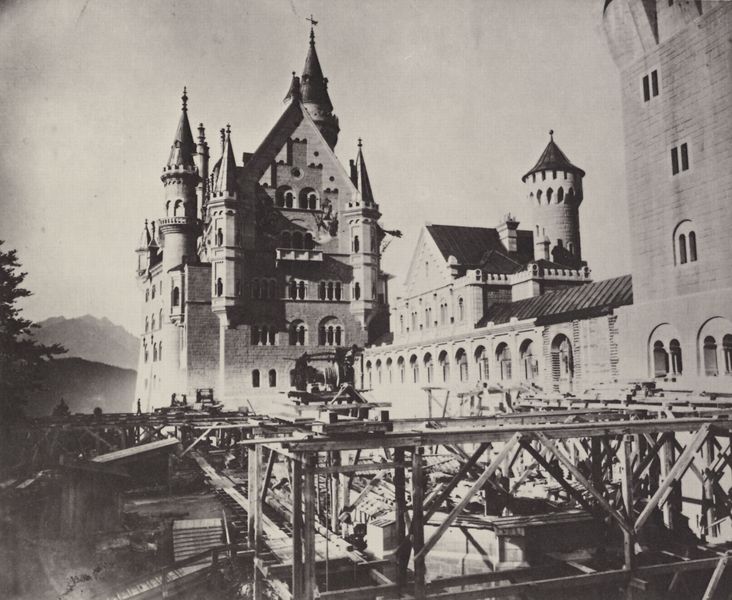
Titel: Bayerische Königsschlösser, Neuschwanstein - Blick in den oberen Schlosshof
Künstler: Joseph Albert
Standort: Augsburg
Institution: Staats- und Stadtbibliothek
Schlagwörter: baum, berg, himmel, schatten, weiß, bäume, landschaft, fenster, grau, hell, holz, licht, schwarz, säule, säulen, dach, gebäude, haus, schloss, alt, wand, architektur, stein, steine, häuser, brücke, kirche, gotik, arbeit, dachziegel, kamin, schornstein, turm, deutschland, balkon, schiff, schiffe, ansicht, bogen, fassade, fahne, berge, gebirge, dächer, giebel, mauer, ziegel, dunst, nebel, latten, weis, fabrik, rundbogen, leiter, steg, treppe, arches, architecture, church, palace, white, window, black, dark, gray, grey, old, spitz, wall, windows, picture, metall, balken, geländer, bretter, menschenleer, zinnen, pfosten, foto, fotografie, photographie, bögen, erker, maschine, gerüst, burg, bayern, kreuz, türmchen, türme, palast, balustrade, dom, flaschenzug, kran, seilwinde, technik, winde, groß, schwarz-weiss, tanne, arkaden, photo, rustika, handwerker, mauern, sky, stone, tree, märchen, rundbögen, konstruktion, building, hill, mountain, germany, roof, roofs, tower, america, exterior, way, black and white, stahl, castle, burggraben, bau, cross, latte, wreck, ludwig, flag, bauen, brücken, aufbau, baustelle, city, bauarbeiten, fensterbogen, cathedral, walls, neogotik, brick, bricks, neugotisch, construction, tum, ludwig ii., märchenschloss, neuschwanstein, schloss neuschwanstein, renovierung, restauration, gothic, medieval, peak, errichtung, war, könig ludwig, schneewitchen, schneewittchen, baugerüst, kurbel, spire, gerüste, work, neogothic, brügge, residence, structure, bürgerhaus, schlosshof, errichten, photograph, photography, arschie, disney, mmmm, sanierung, turret, towers, greay, tall, europe, historic, tile, holy, high, digging, dock, tracks, turrets, geüst, scjloß, pennant, yard, support, finials, medievel, vintage, winch, ng, medeival, archer, catsle, neutschwanstein, scaffolding, openings, crennelation, burgbau, scaffold, repair, gothic architecture, schwanstein, stonework, slit, comstruction, conscruction, reinforcement, biltmore, neomedieval, north carolina, outsode, black andnwhite, building construction, schloss scharnstein